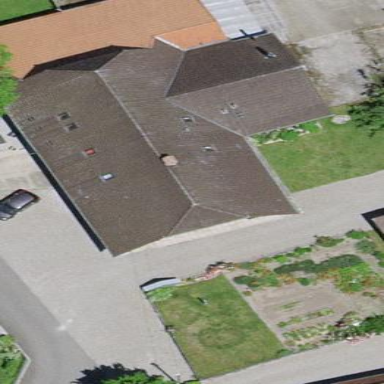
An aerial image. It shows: Farm building.